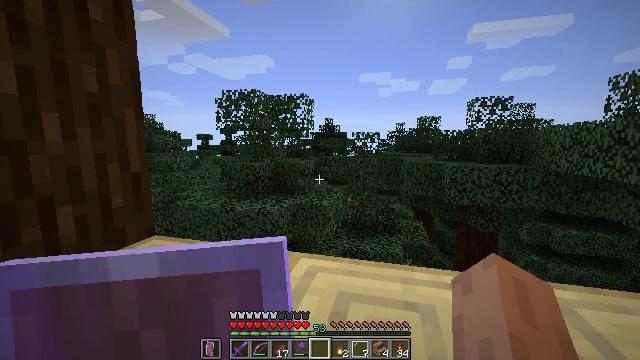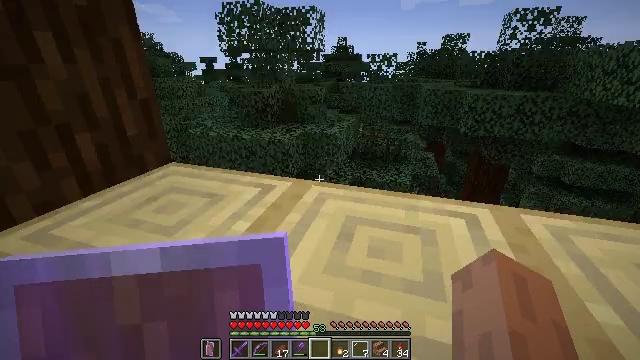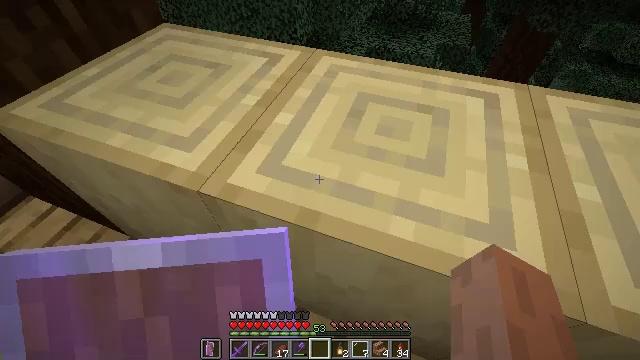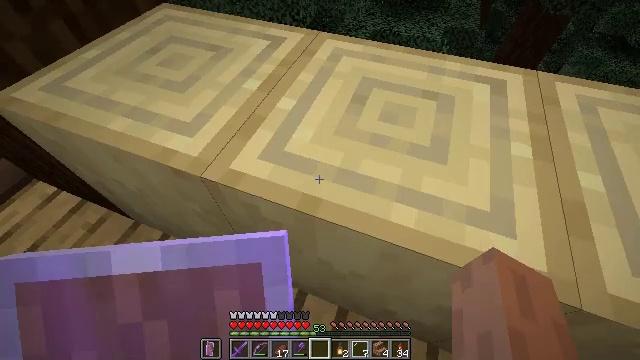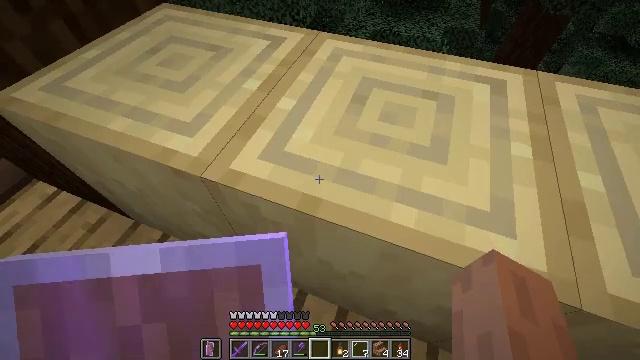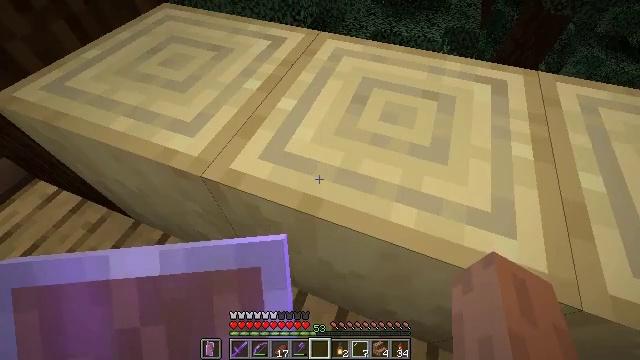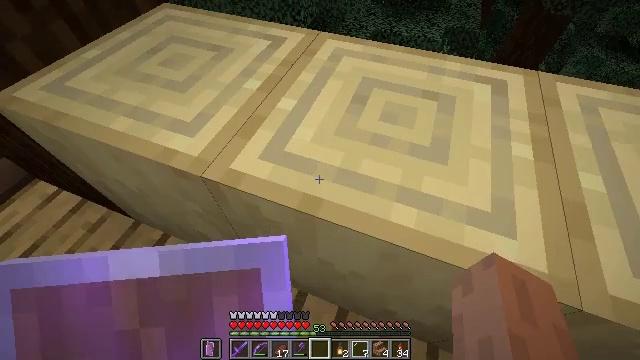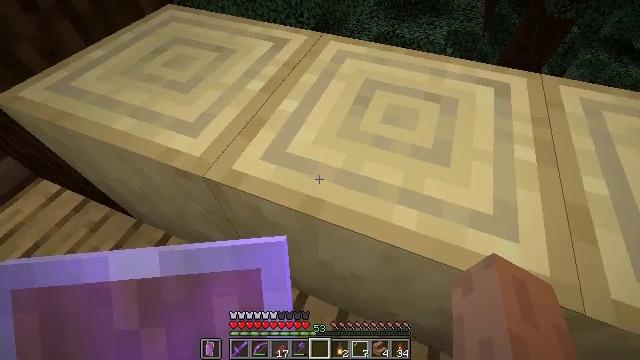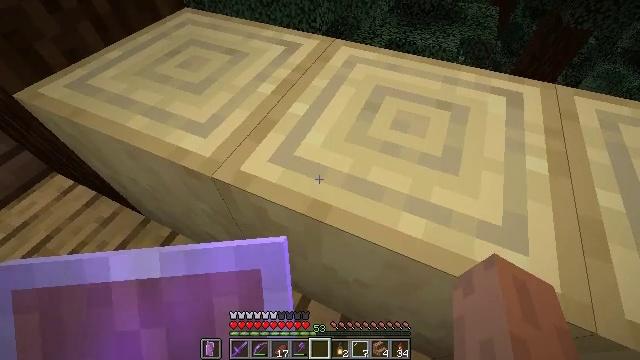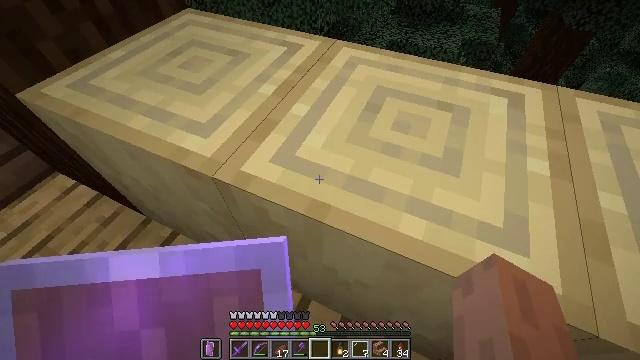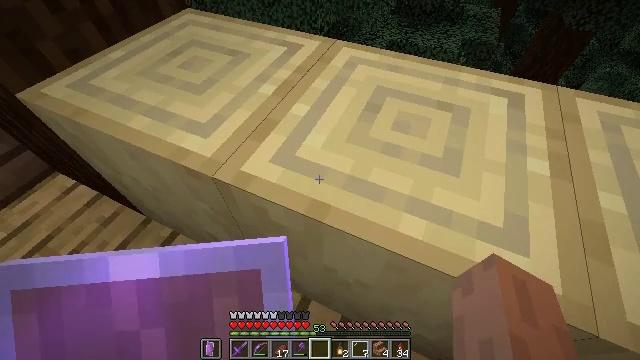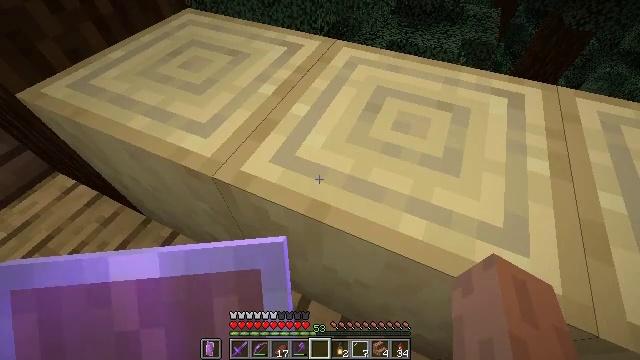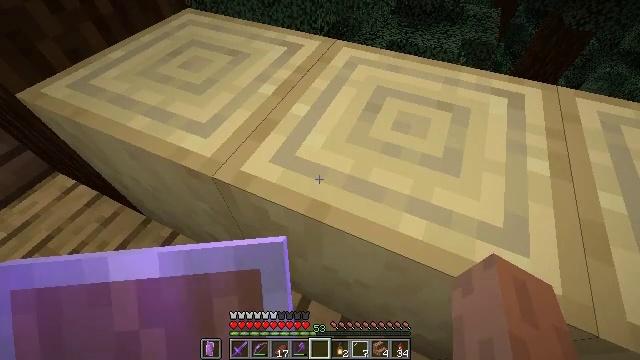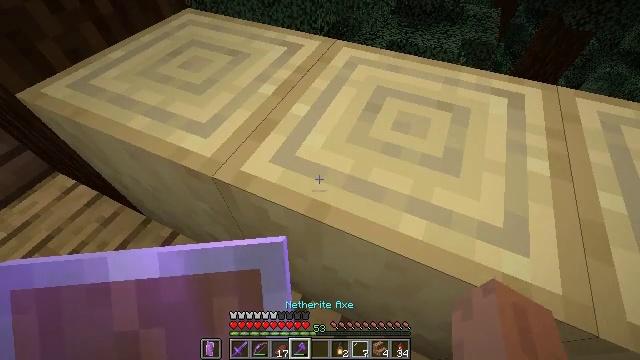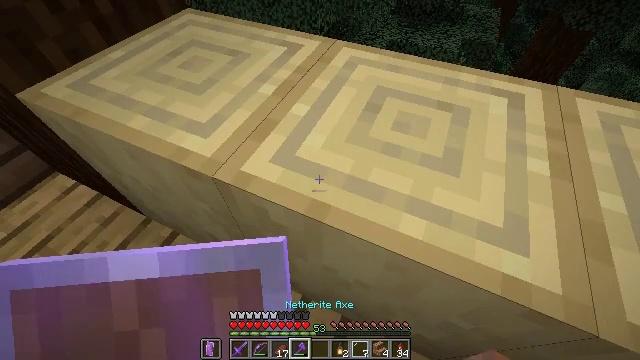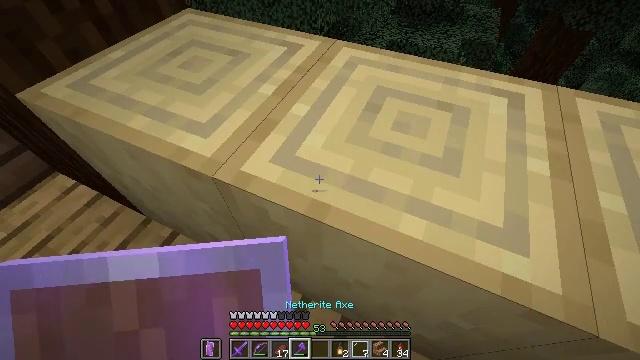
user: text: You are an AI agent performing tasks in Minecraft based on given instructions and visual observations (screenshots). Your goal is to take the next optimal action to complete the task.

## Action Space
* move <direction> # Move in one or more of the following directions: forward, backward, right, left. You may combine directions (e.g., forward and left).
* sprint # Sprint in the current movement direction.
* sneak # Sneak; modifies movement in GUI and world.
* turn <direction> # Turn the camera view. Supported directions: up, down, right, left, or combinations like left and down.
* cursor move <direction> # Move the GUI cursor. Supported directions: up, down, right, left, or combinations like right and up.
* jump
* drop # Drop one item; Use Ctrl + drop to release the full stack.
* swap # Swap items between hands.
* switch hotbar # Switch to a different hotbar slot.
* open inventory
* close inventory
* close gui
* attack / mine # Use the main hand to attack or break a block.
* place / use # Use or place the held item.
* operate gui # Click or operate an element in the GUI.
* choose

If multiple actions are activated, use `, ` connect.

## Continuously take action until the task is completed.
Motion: motion action
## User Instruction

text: Obtain the stripped birch log for building.
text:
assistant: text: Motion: turn left and down
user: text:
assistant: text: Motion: turn left and down
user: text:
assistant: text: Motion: turn down
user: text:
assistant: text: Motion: no_op
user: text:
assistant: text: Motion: no_op
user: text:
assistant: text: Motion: no_op
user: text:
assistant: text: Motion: no_op
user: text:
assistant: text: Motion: turn left
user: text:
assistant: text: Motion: no_op
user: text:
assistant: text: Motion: no_op
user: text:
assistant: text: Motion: no_op
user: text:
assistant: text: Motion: no_op
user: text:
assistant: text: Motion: no_op
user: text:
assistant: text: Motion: no_op
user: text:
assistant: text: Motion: no_op
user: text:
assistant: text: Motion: no_op
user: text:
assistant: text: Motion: no_op
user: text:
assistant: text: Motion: no_op
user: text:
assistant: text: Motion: no_op
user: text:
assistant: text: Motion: no_op
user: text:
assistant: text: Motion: turn left
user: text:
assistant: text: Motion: turn left and up
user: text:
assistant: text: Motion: turn left
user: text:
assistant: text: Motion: turn left
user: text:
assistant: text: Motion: no_op
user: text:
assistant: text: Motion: no_op
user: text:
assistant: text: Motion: no_op
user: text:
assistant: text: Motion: no_op
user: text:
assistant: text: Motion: no_op
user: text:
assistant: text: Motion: no_op